Question: I have a layout with switches. I want the text to be on the left and the actual switch to be on the right.
How can i do it? I know it's possible because they are like this in the phone settings.
Current situation:

'''
<?xml version="1.0" encoding="utf-8"?>
<LinearLayout xmlns:android="http://schemas.android.com/apk/res/android"
android:layout_width="fill_parent"
android:layout_height="fill_parent"
android:layout_margin="15dp"
android:dividerPadding="5dp"
android:orientation="vertical"
android:padding="15dp"
android:scrollbars="vertical"
android:showDividers="middle" >
<Switch
android:paddingBottom="15dp"
android:id="@+id/switch_gprs"
android:layout_width="wrap_content"
android:layout_height="wrap_content"
android:checked="false"
android:gravity="center_vertical|fill|end"
android:text="@string/gprs" />
<View
android:paddingTop="15dp"
android:paddingBottom="15dp"
android:layout_height="1dp"
android:layout_width="match_parent"
android:background="@color/holo_black" />
<Switch
android:paddingTop="15dp"
android:paddingBottom="15dp"
android:id="@+id/switch_voicemail"
android:layout_width="wrap_content"
android:layout_height="wrap_content"
android:text="@string/voicemail" />
<RelativeLayout
android:paddingTop="15dp"
android:paddingBottom="15dp"
android:layout_width="match_parent"
android:layout_height="wrap_content" >
<TextView
android:id="@+id/textView1"
android:layout_width="wrap_content"
android:layout_height="wrap_content"
android:layout_alignParentLeft="true"
android:layout_alignParentTop="true"
android:text="@string/number" />
<TextView
android:id="@+id/voicemail_number"
android:layout_width="wrap_content"
android:layout_height="wrap_content"
android:layout_alignParentRight="true"
android:layout_alignParentTop="true"
android:text="TextView" />
</RelativeLayout>
<RelativeLayout
android:paddingTop="15dp"
android:paddingBottom="15dp"
android:layout_width="match_parent"
android:layout_height="wrap_content" >
<TextView
android:id="@+id/textView2"
android:layout_width="wrap_content"
android:layout_height="wrap_content"
android:layout_alignParentLeft="true"
android:layout_alignParentTop="true"
android:text="@string/email" />
<TextView
android:id="@+id/voicemail_email"
android:layout_width="wrap_content"
android:layout_height="wrap_content"
android:layout_alignParentRight="true"
android:layout_alignParentTop="true"
android:text="TextView" />
</RelativeLayout>
<TextView
android:paddingTop="15dp"
android:paddingBottom="15dp"
android:id="@+id/textView4"
android:layout_width="wrap_content"
android:layout_height="wrap_content"
android:text="@string/voicemail_download" />
<View
android:paddingTop="15dp"
android:paddingBottom="15dp"
android:layout_height="1dp"
android:layout_width="match_parent"
android:background="@color/holo_black" />
<Switch
android:paddingTop="15dp"
android:paddingBottom="15dp"
android:id="@+id/switch1"
android:layout_width="wrap_content"
android:layout_height="wrap_content"
android:text="@string/redirect" />
<RelativeLayout
android:paddingTop="15dp"
android:paddingBottom="15dp"
android:layout_width="match_parent"
android:layout_height="wrap_content" >
<TextView
android:id="@+id/textView5"
android:layout_width="wrap_content"
android:layout_height="wrap_content"
android:layout_alignParentLeft="true"
android:layout_alignParentTop="true"
android:text="@string/sim_number" />
<TextView
android:id="@+id/redirect_sim"
android:layout_width="wrap_content"
android:layout_height="wrap_content"
android:layout_alignParentRight="true"
android:layout_alignParentTop="true"
android:text="TextView" />
</RelativeLayout>
<RelativeLayout
android:paddingTop="15dp"
android:paddingBottom="15dp"
android:layout_width="match_parent"
android:layout_height="wrap_content" >
<TextView
android:id="@+id/redirect_number"
android:layout_width="wrap_content"
android:layout_height="wrap_content"
android:layout_alignParentRight="true"
android:layout_alignParentTop="true"
android:text="TextView" />
<TextView
android:id="@+id/textView7"
android:layout_width="wrap_content"
android:layout_height="wrap_content"
android:layout_alignParentLeft="true"
android:layout_alignParentTop="true"
android:text="@string/redirect_number" />
</RelativeLayout>
'''
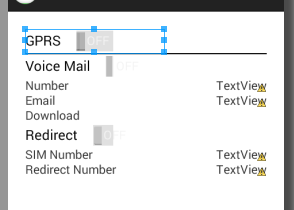
Answer: Just set the width to 'match_parent':
'''
<Switch
android:paddingBottom="15dp"
android:id="@+id/switch_gprs"
android:layout_width="match_parent"
android:layout_height="wrap_content"
android:checked=false
android:text="@string/gprs" />
'''